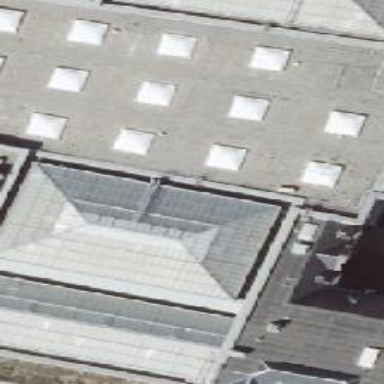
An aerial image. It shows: Building with hipped glass roof. The building is grey with light blue roof.